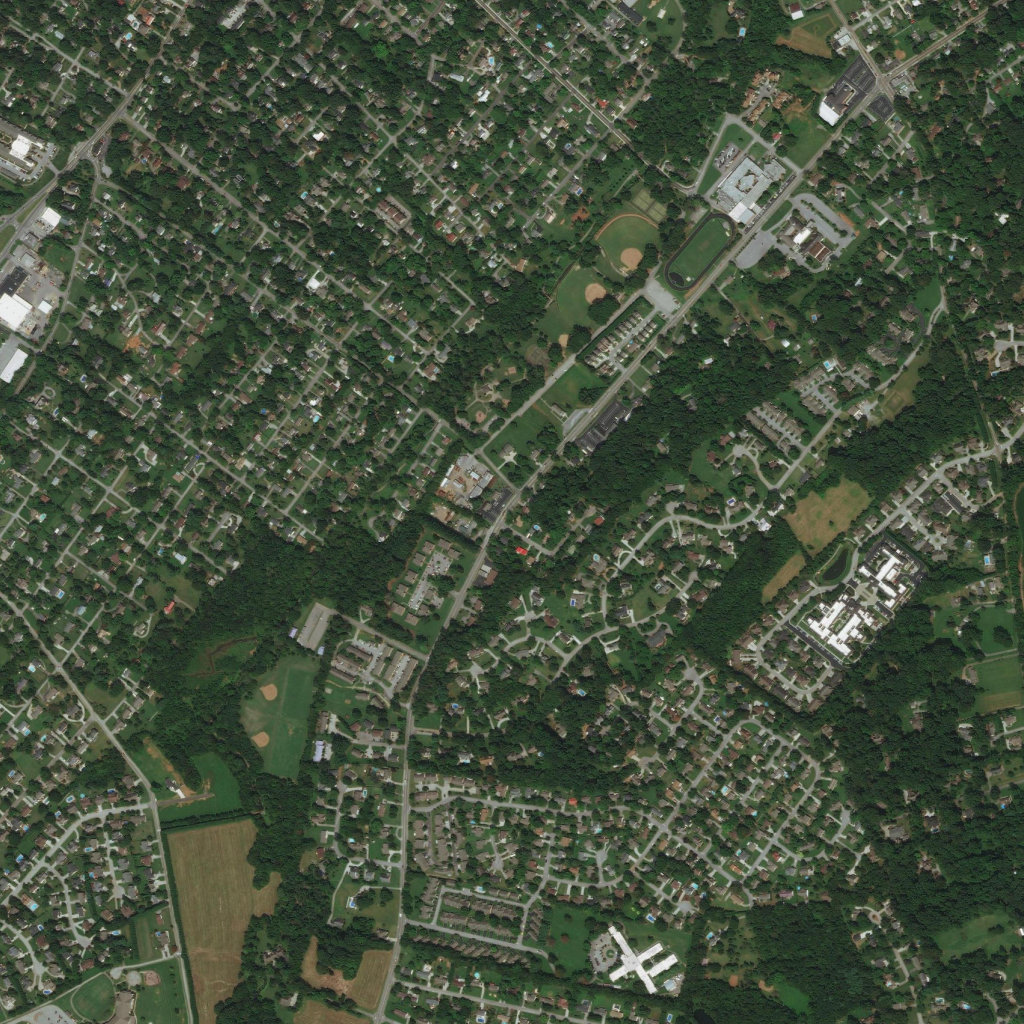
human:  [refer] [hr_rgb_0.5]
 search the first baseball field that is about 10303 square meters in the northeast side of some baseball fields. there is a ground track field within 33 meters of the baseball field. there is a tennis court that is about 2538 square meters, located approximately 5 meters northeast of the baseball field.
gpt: <box>[[57, 19, 65, 27, 0]]</box>